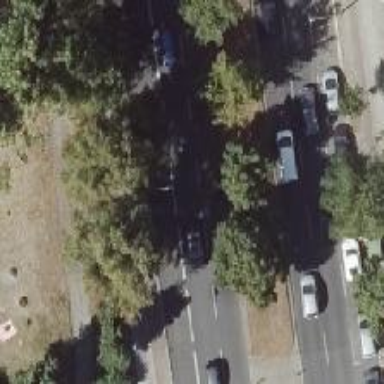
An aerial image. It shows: Avenue of deciduous broadleaved trees.